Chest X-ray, AP view. Patient: 49 years old, sex M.
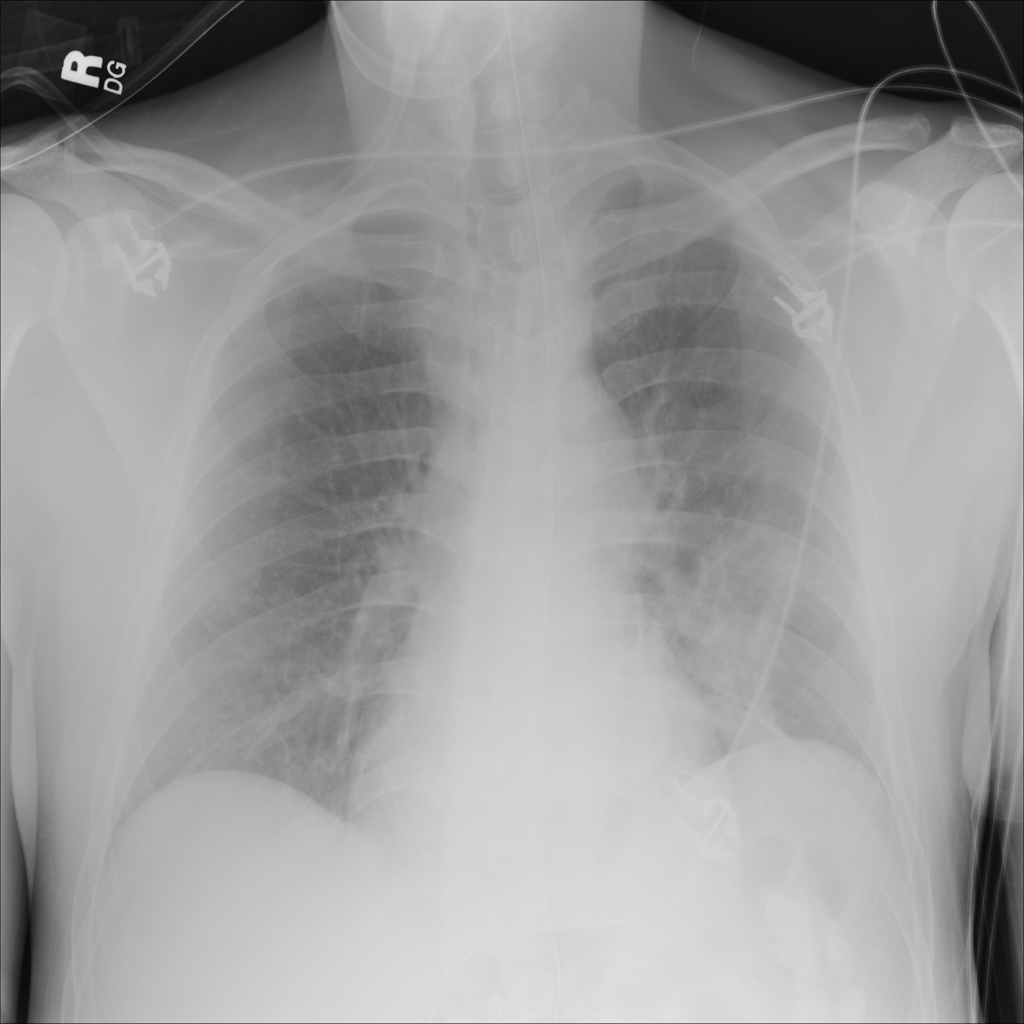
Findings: Atelectasis